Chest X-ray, AP view. Patient: 61 years old, sex M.
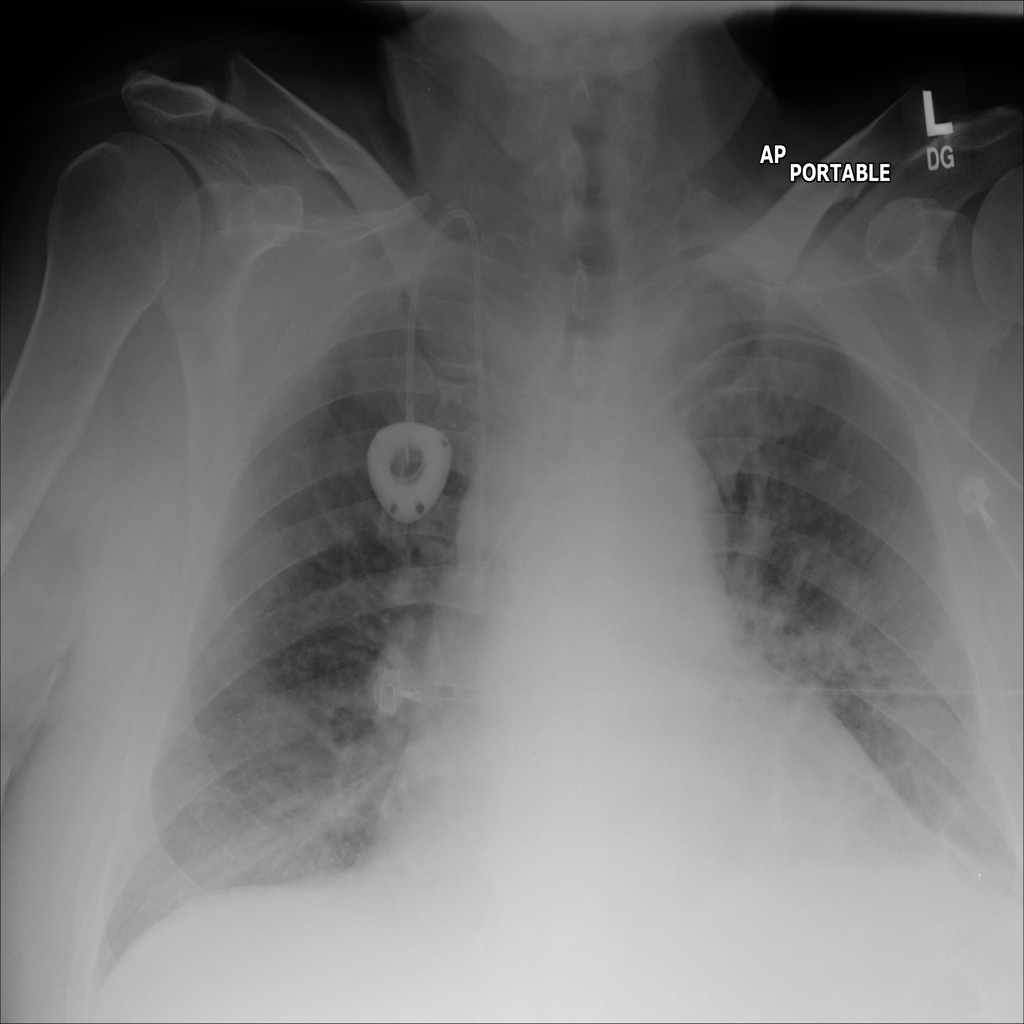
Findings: Effusion